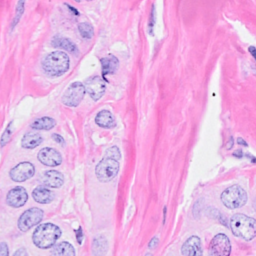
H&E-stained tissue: Breast